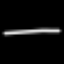
Label: line